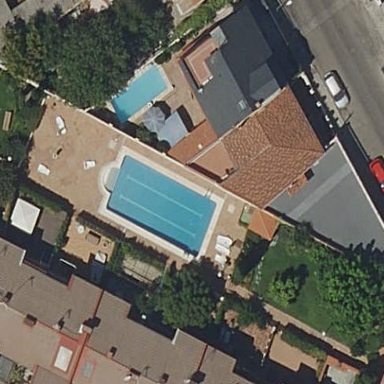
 perfect for swimming and other water activities."